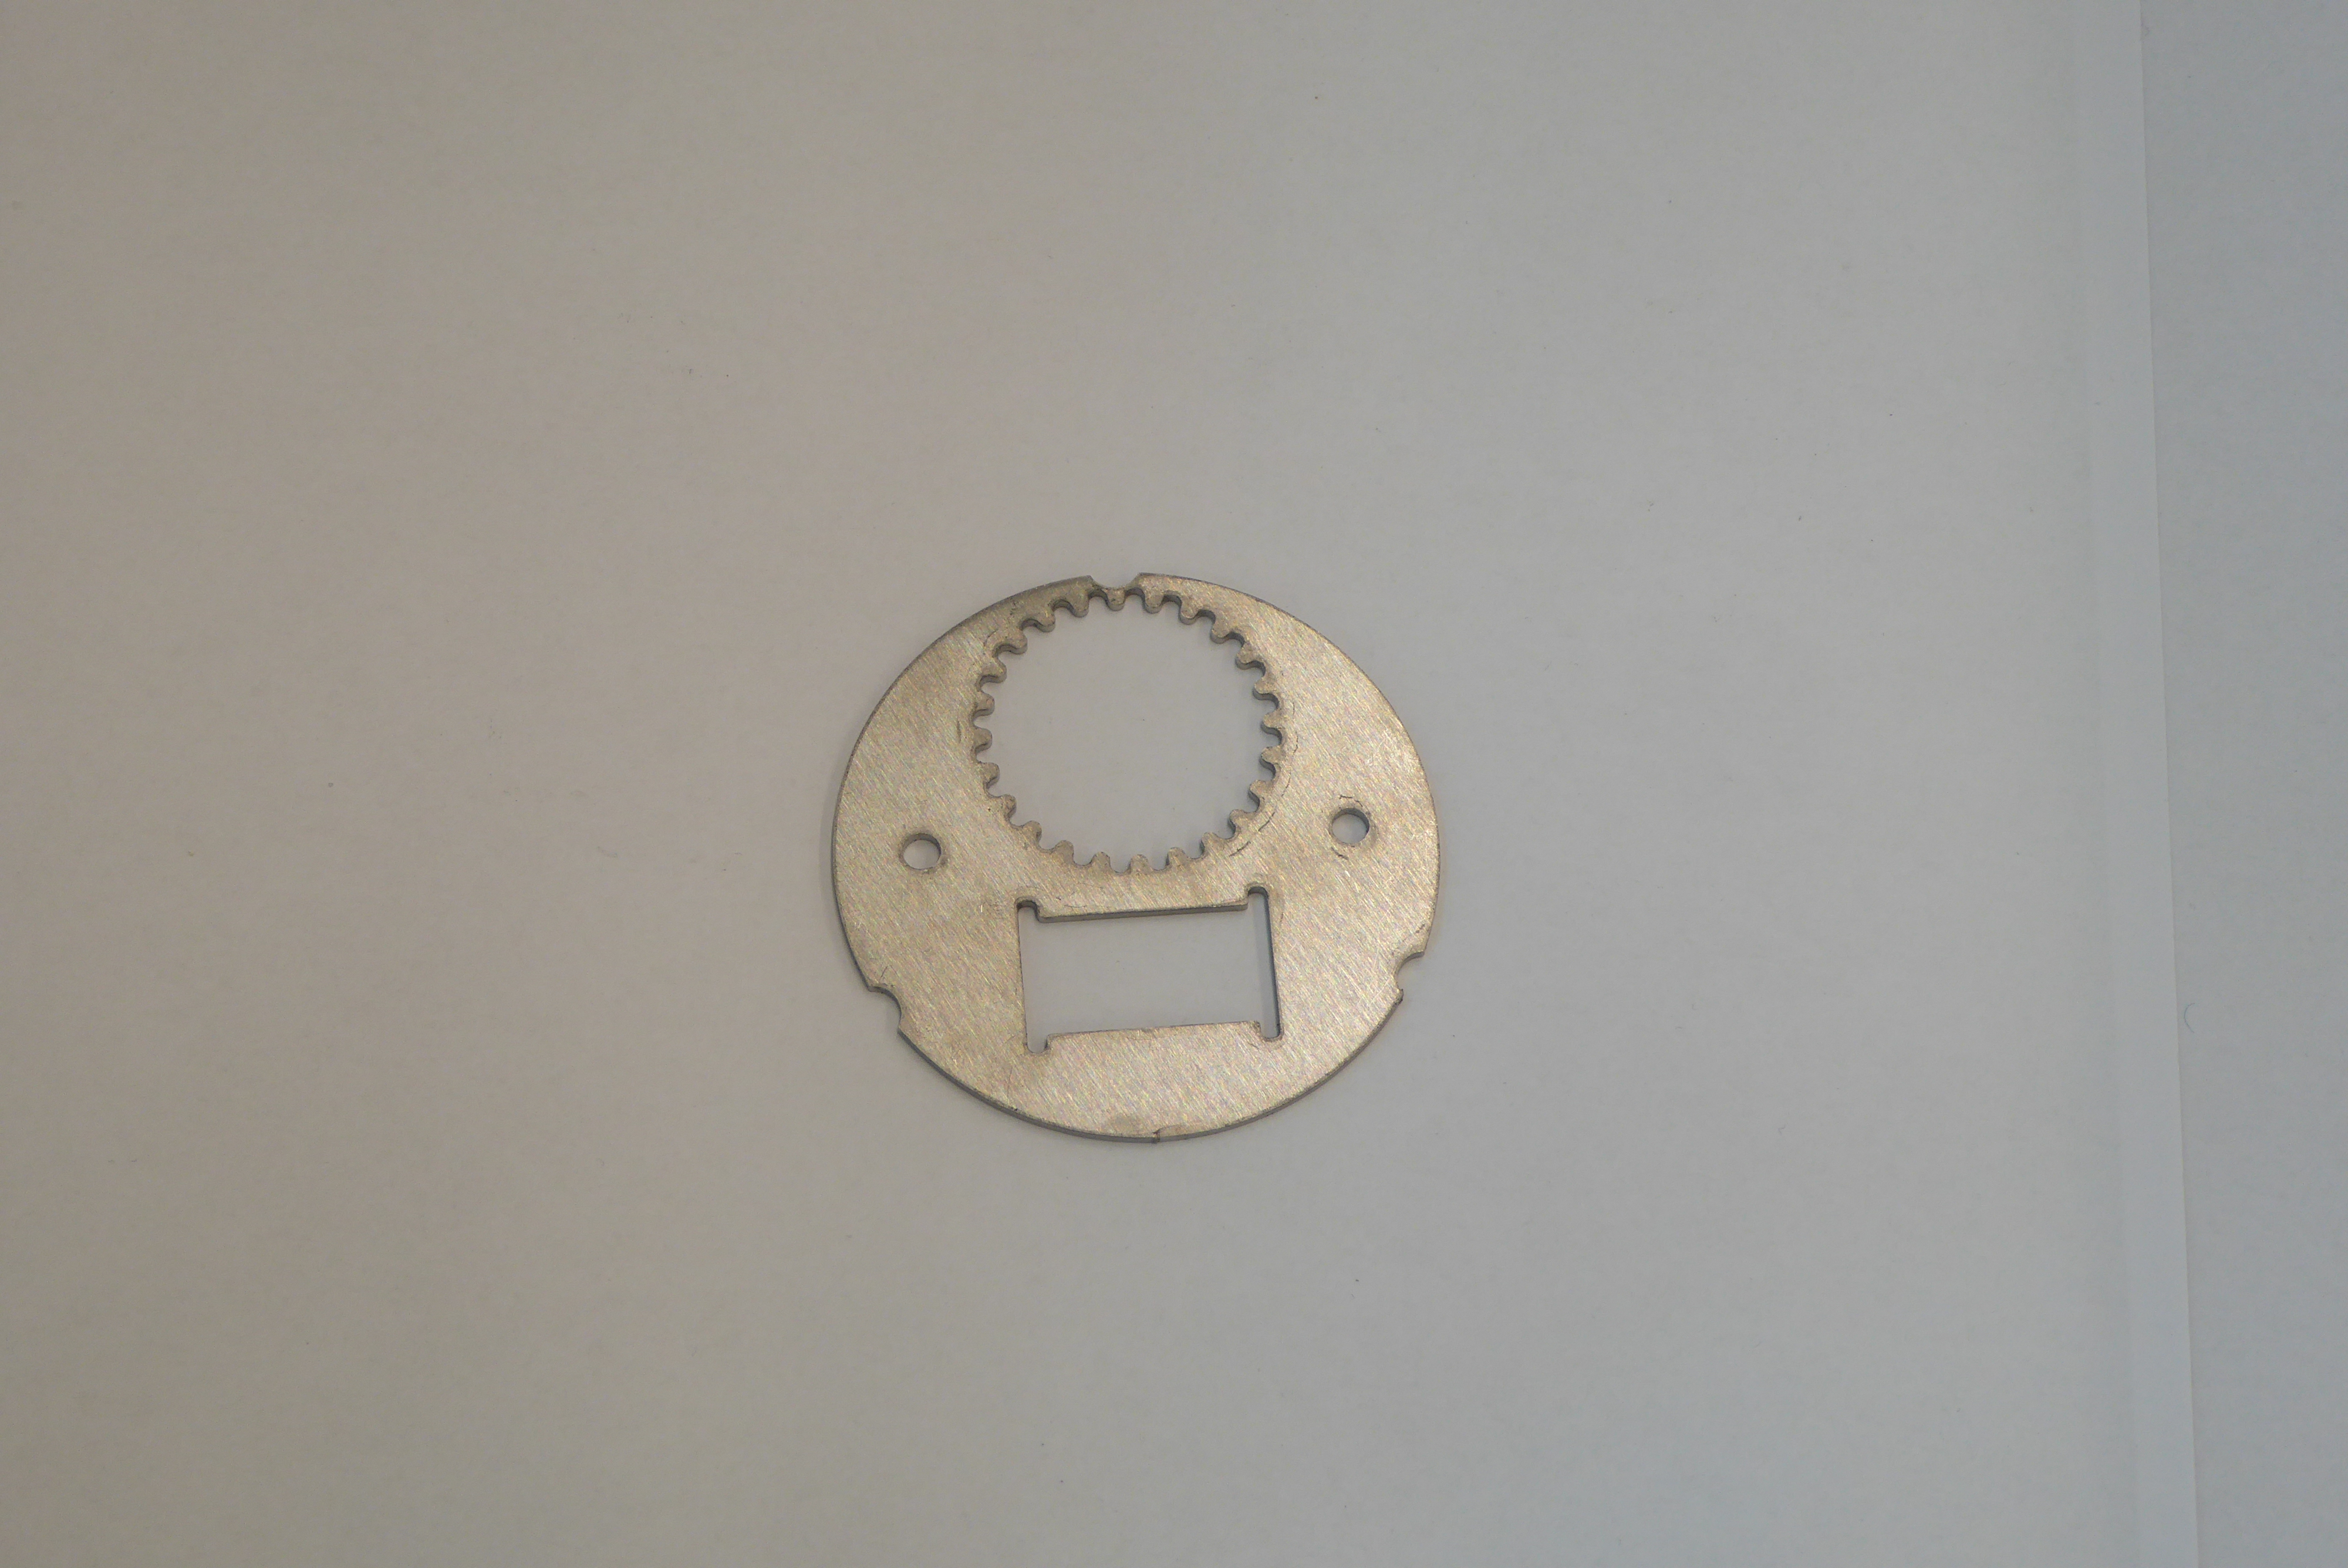
Label: Bottle Opener - Inlay